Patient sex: F
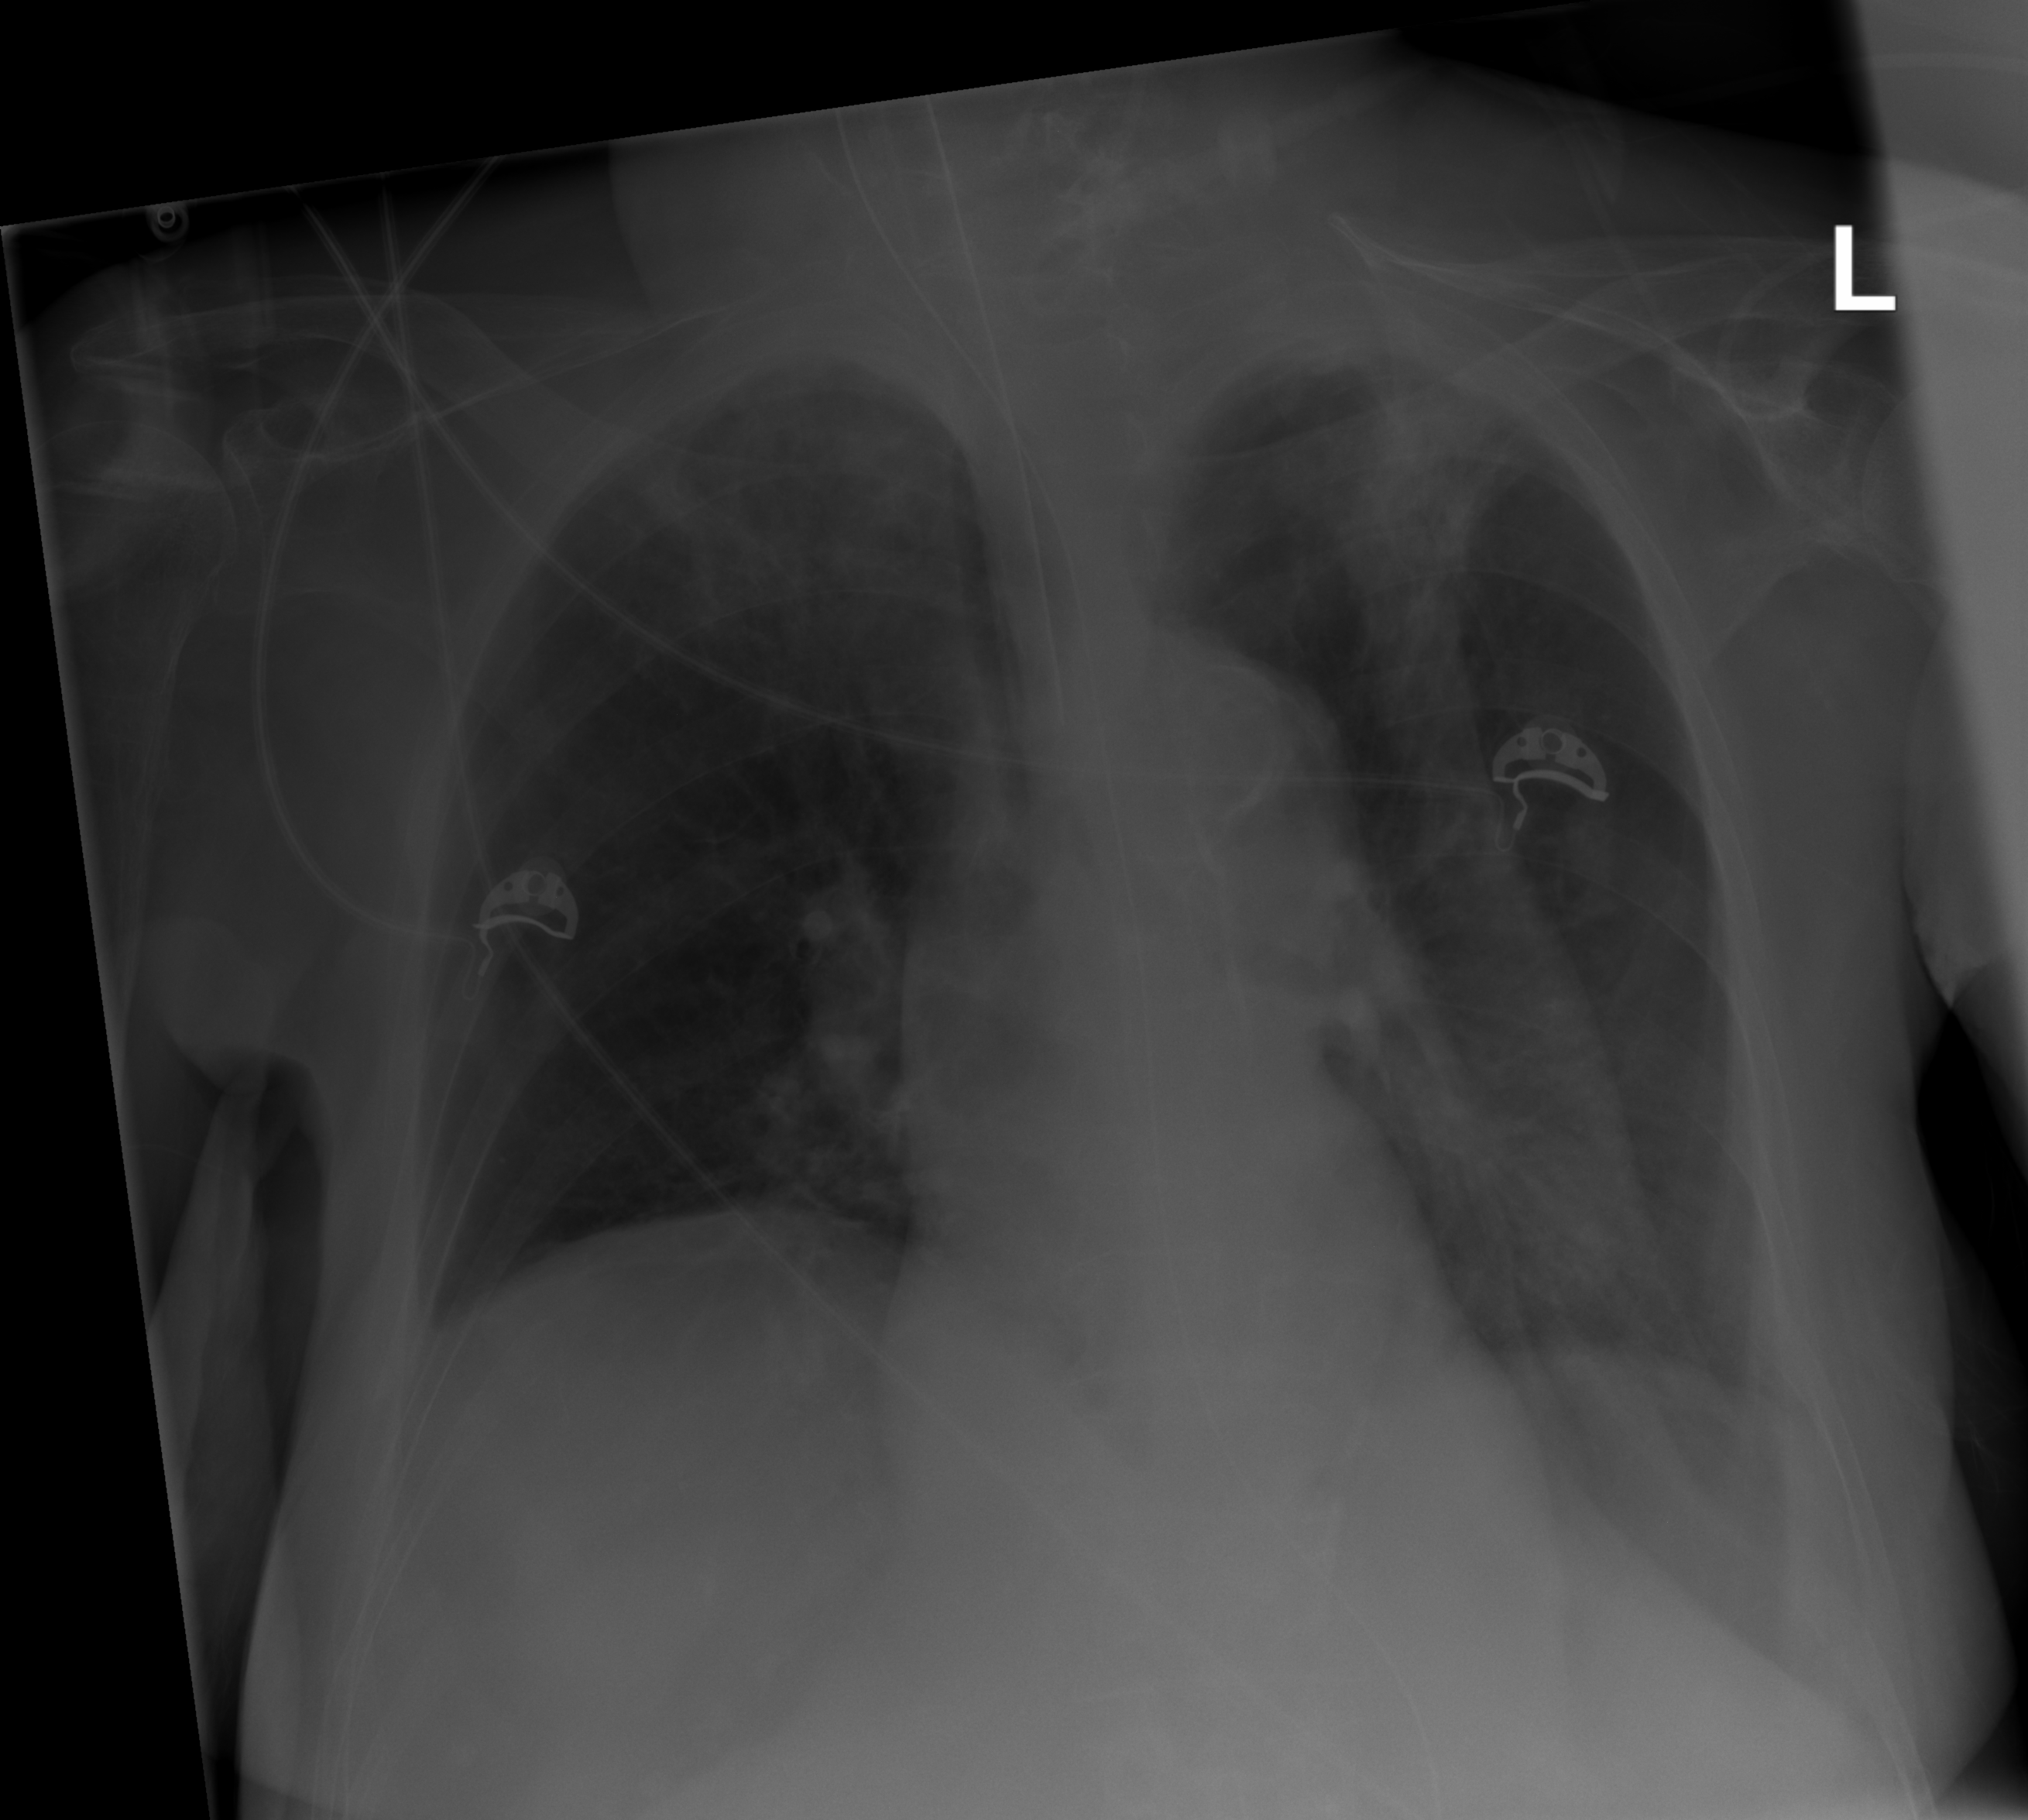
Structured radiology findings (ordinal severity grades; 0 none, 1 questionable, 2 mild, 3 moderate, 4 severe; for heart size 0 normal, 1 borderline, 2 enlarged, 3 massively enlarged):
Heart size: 0
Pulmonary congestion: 0
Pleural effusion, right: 0
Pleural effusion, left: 0
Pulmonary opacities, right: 2
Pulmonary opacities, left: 2
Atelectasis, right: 2
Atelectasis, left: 2